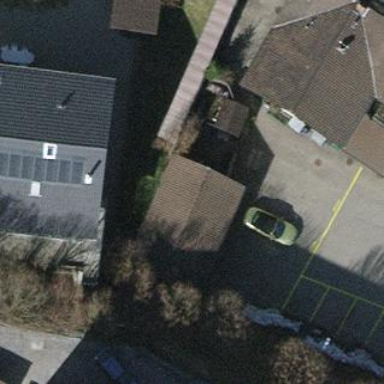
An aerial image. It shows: Building with tiled roof.